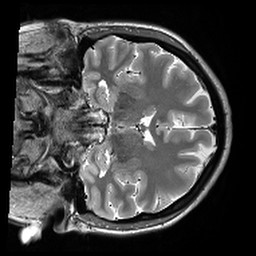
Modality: T2w
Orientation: coronal
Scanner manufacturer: siemens
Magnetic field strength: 3 T
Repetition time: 9.86 s
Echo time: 0.05 s